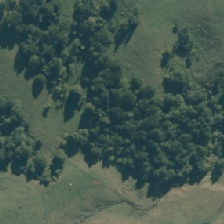
Land cover: manuka_kanuka